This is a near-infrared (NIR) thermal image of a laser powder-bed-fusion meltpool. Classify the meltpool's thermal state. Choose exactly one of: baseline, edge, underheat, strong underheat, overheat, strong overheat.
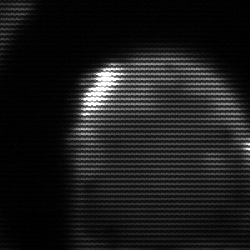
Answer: edge